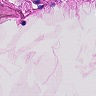
Metastatic tissue present: no